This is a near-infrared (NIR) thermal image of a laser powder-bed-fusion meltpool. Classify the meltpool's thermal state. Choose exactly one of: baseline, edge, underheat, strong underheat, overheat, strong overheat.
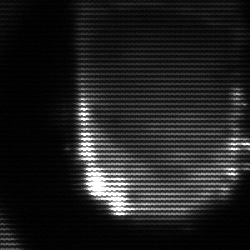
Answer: baseline